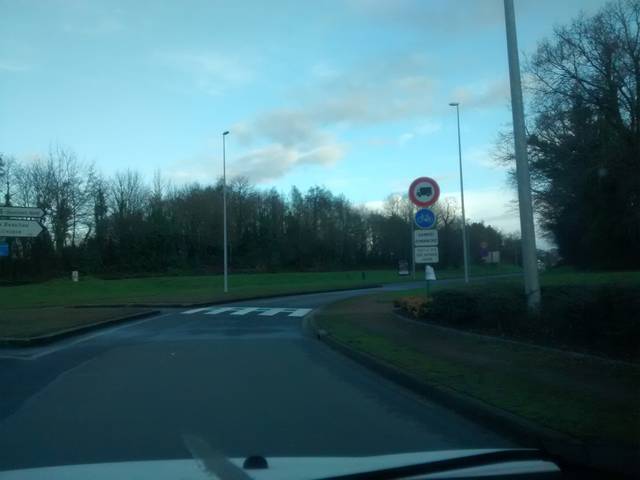
Region: France
Coordinates: 48.124, -1.621